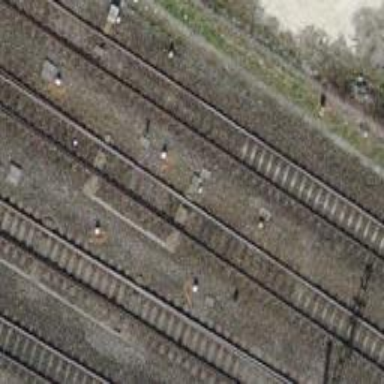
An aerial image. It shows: Railway switch.